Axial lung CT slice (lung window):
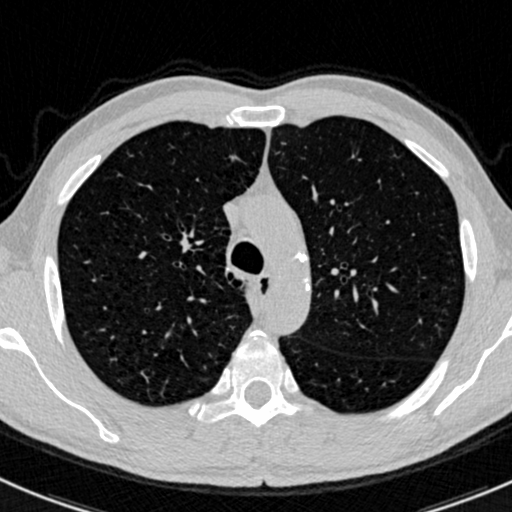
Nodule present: no